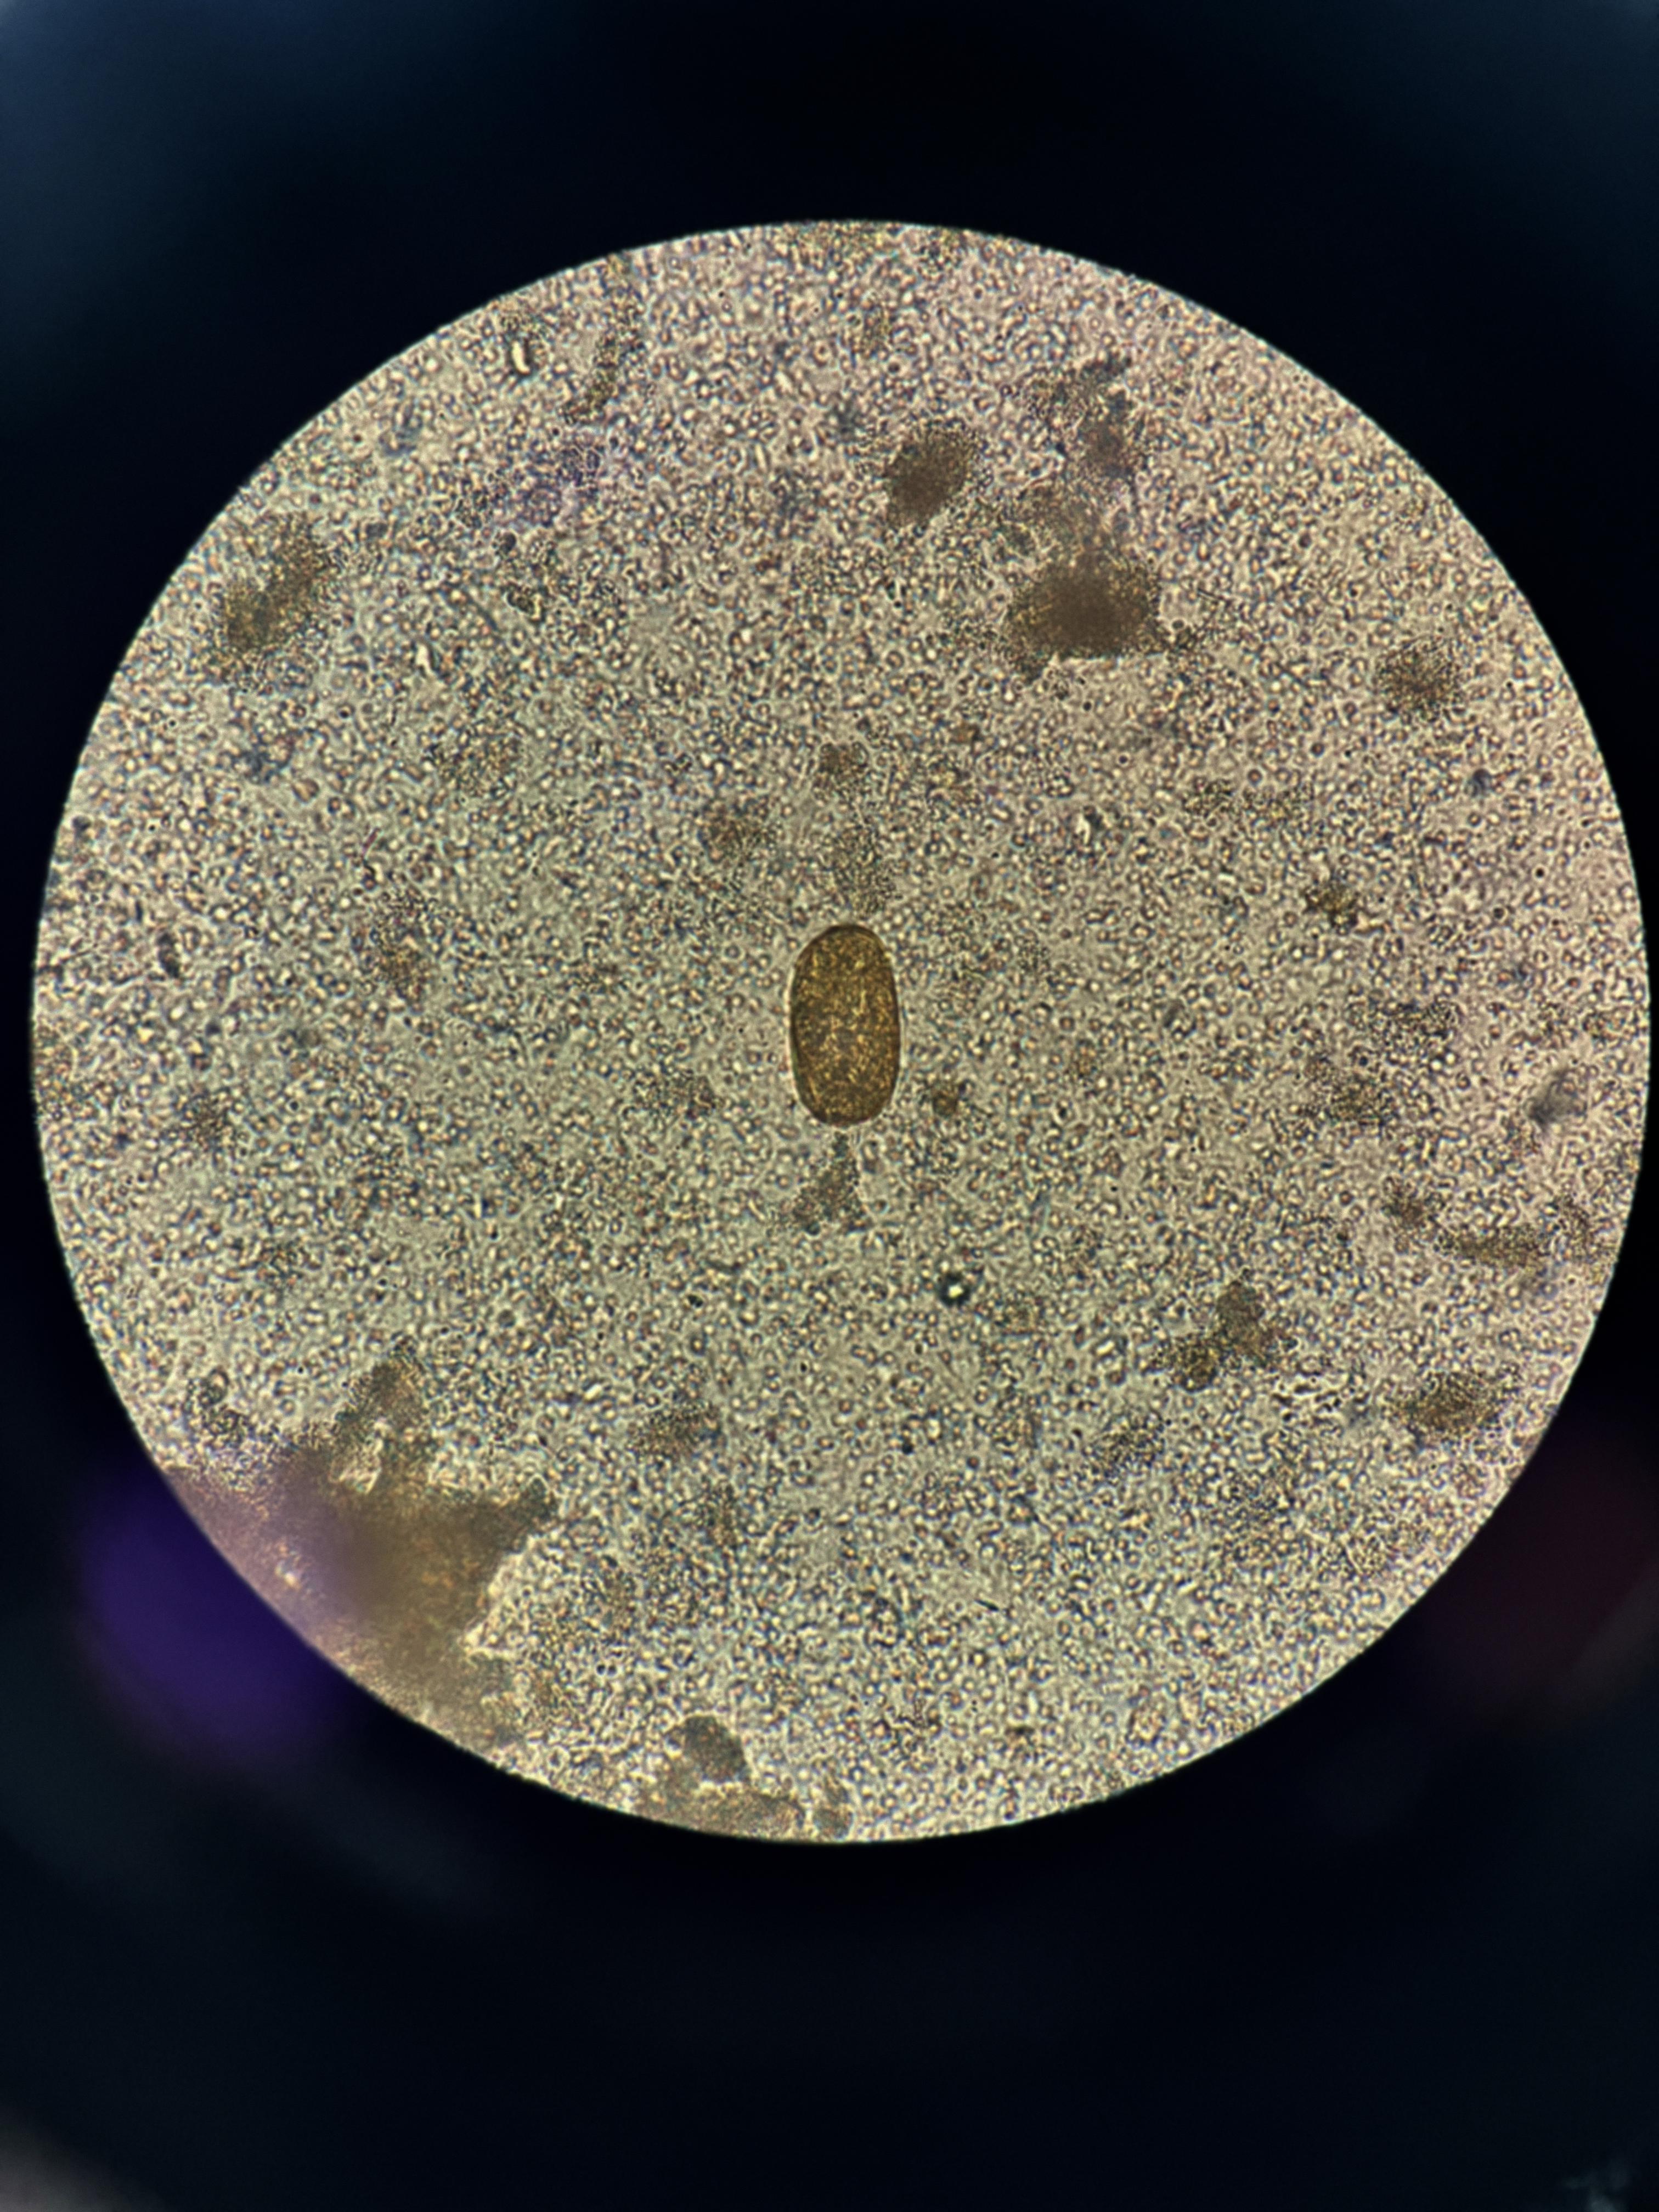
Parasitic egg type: Paragonimus spp